Interaction volume radius: 10 \u00c5
Interaction volume height: 25 \u00c5
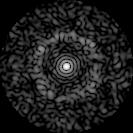
Disorder parameter: 0.7744